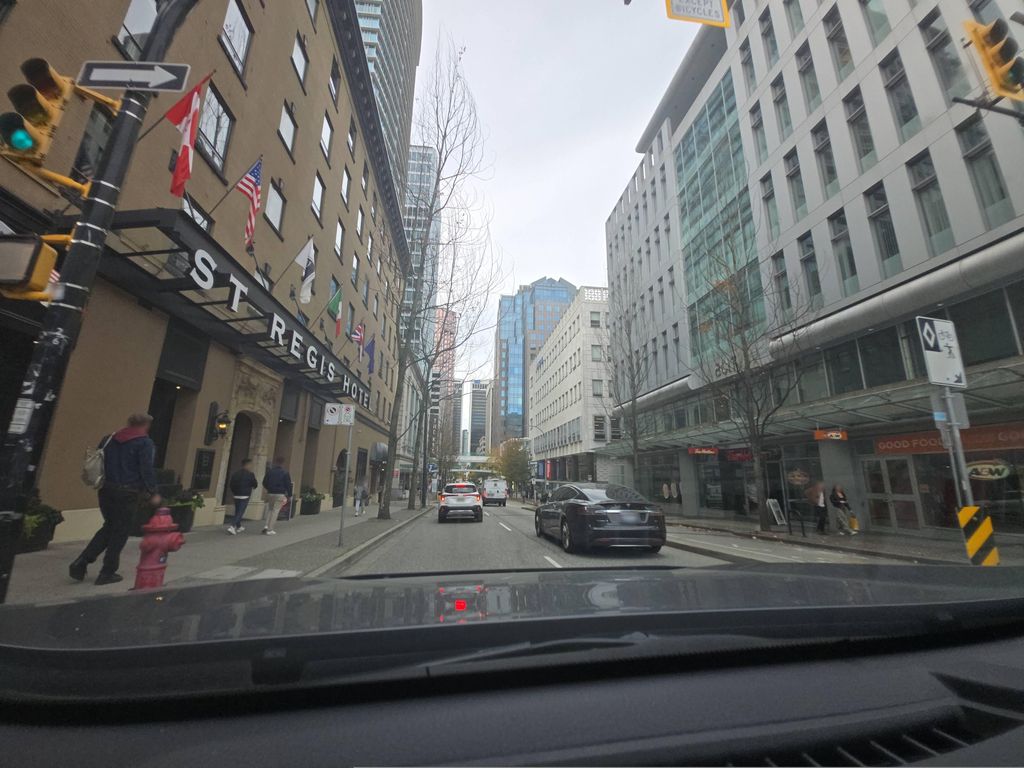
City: vancouver